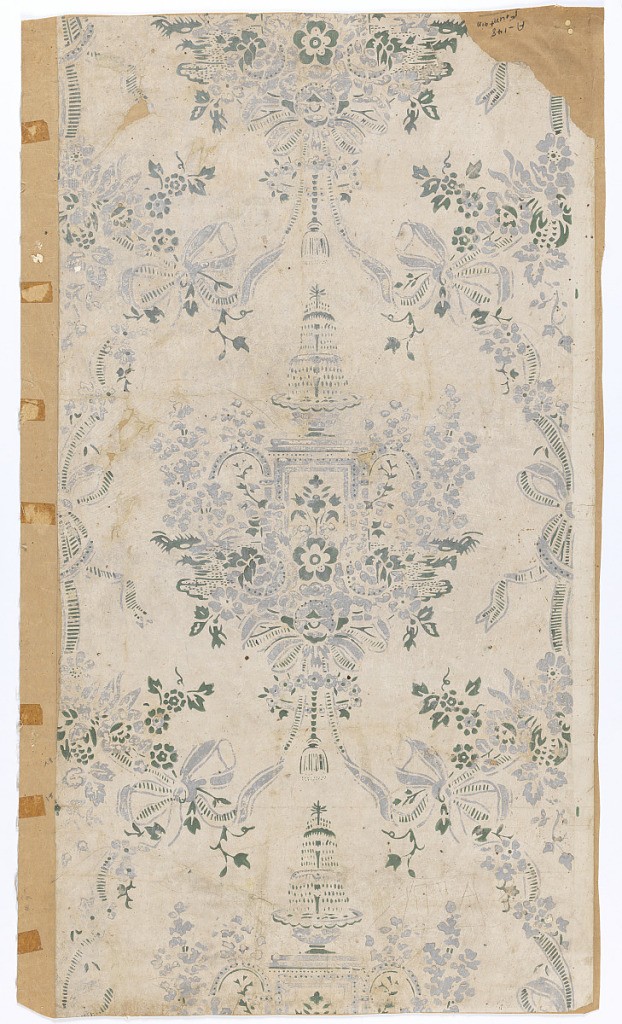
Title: Sidewall
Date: ca. 1850
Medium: Block-printed paper
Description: Diaper pattern with the repeating central motif of a fountain on a pedestal surrounded by an abundance of flowers. The diaper is formed of ribbon with bows. Printed in gray and green on a white ground. Original document for "The Fountain".